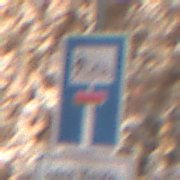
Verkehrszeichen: SackgasseRadverkehrFussgaengerDurchlaessig
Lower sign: HinweisGeaenderteVorfahrtVerkehrsfuehrungVerkehrsregelung3
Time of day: Midday
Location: Outdoor (Urban)
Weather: PartlyCloudy
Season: NotSpecified
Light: Natural